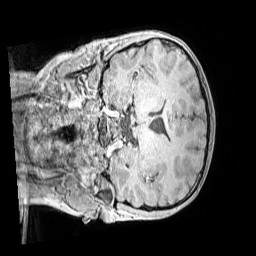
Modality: MP2RAGE
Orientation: coronal
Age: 11
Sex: male
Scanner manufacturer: siemens
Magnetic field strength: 3 T
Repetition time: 4 s
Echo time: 0.00299 s